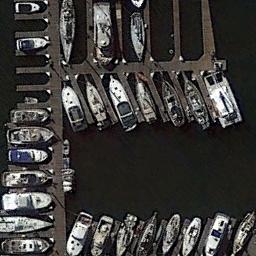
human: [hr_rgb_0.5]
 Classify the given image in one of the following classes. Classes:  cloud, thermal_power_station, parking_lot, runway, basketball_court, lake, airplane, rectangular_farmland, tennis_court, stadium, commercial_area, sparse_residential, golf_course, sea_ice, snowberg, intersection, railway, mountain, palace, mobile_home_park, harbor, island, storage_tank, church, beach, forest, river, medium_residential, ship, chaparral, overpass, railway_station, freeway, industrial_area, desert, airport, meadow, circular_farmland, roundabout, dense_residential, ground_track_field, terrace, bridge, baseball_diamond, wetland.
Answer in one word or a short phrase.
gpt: harbor